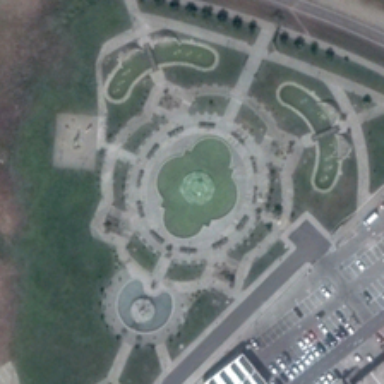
A parking lot is near a square with green meadows .